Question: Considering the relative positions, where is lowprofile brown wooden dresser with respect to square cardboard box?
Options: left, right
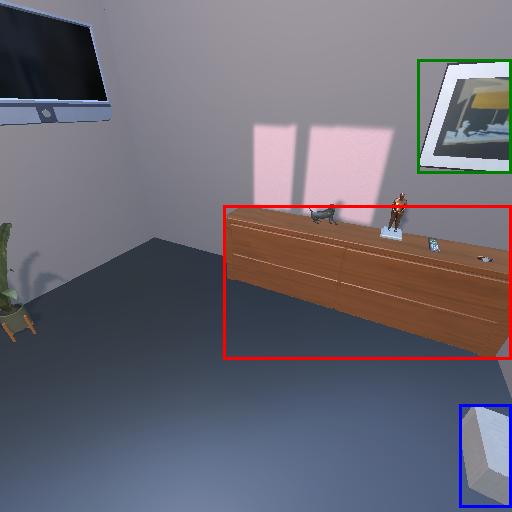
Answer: left